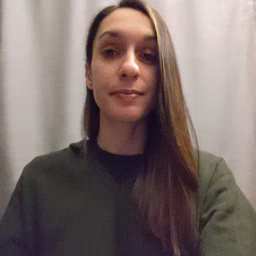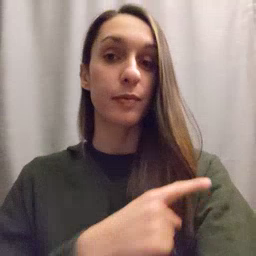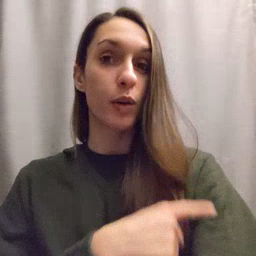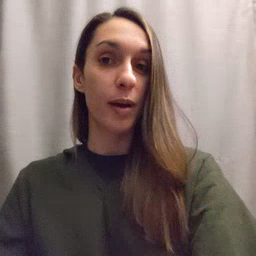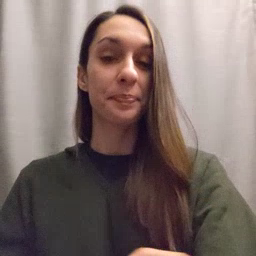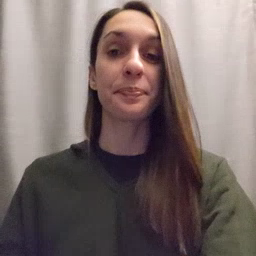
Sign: arm